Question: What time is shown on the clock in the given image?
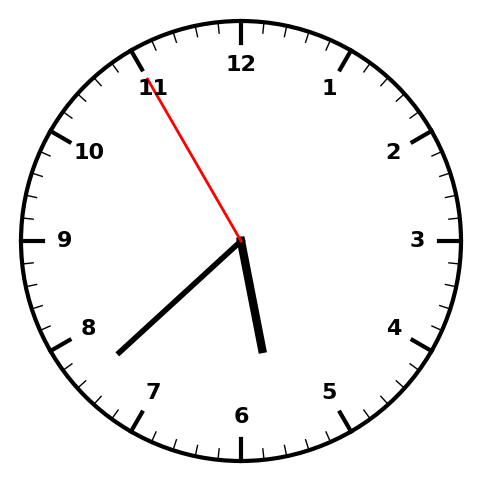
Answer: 05:37:55